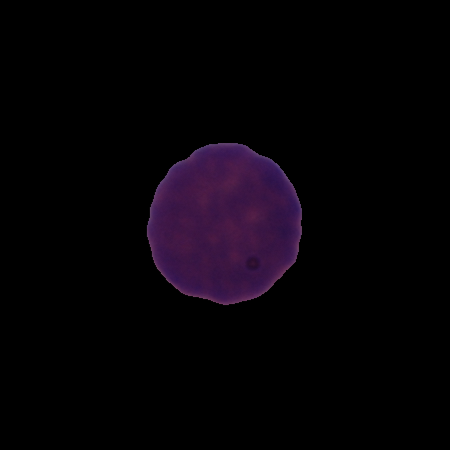
Label: cancer